Question: I'm starting a web game, and I would like to know the best way to do it.
The game is a field of hexagons seen from the above, that can be rotated/inclined.
What's the best way to do it? What I was going to do was use a canvas and use 2d transforms to simulate 3d rotations, the problem is that:
1. The game must work on smartphones
2. For every rotation i must redraw all the canvas, and there could be 200 hexagons on the screen to redraw many times, so i think canvas are too expensive in terms of resources...

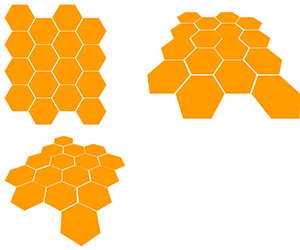
Answer: There's two ways I can think of:
- Using canvas only. This means quite wide browser support, will have few quirks and generally "just work". Potential problems: Performance on low-end machines like you mentioned. But is rotating the game critical to gameplay? If not, you could consider turning that off on slow smartphones. Users will most likely not miss that feature if it's not important to gameplay.- A combination of canvas and CSS3 transforms (<URL>. Could give you better performance than pure canvas solution. Potential problems: requires "mixing" of techniques, which always means a risc of running into unexpected problems or quirks.